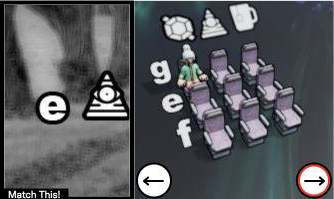
Task: seats
Answer: no